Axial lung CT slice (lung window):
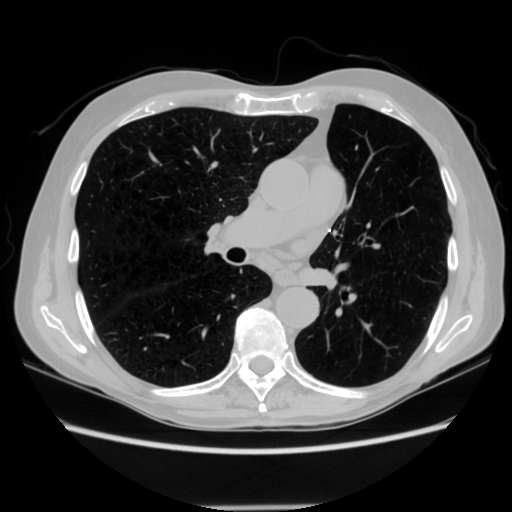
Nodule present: no